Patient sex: F
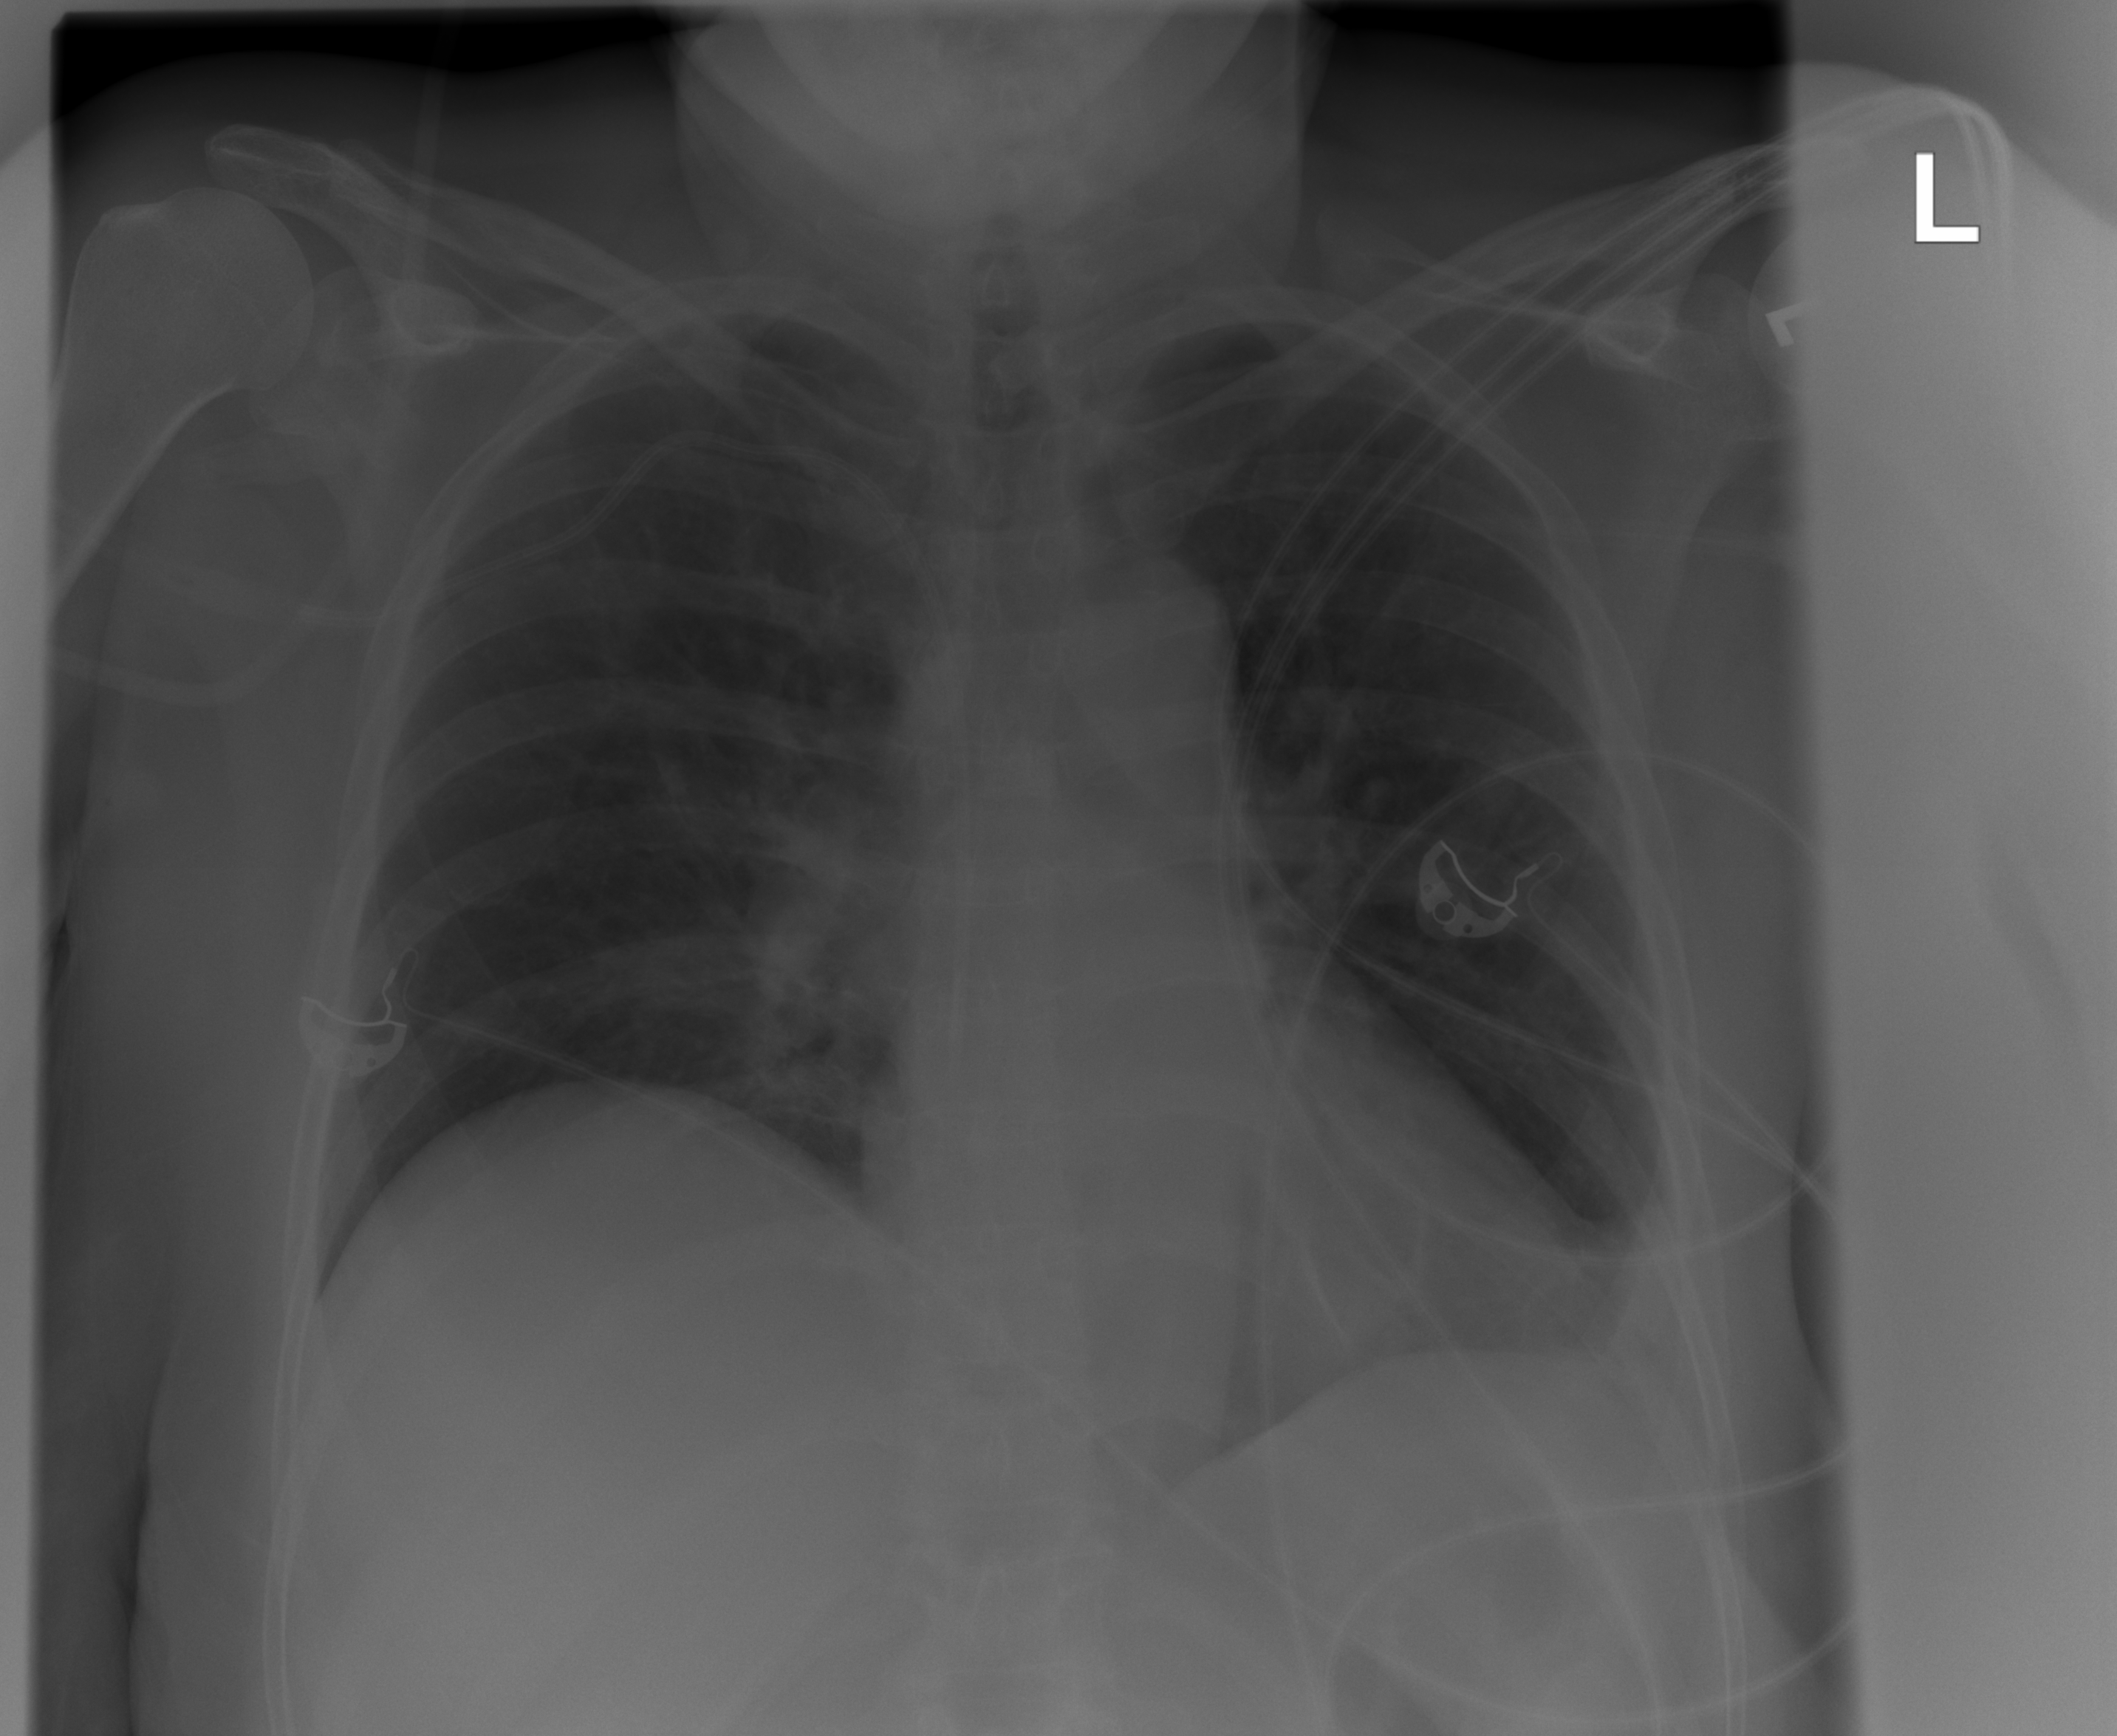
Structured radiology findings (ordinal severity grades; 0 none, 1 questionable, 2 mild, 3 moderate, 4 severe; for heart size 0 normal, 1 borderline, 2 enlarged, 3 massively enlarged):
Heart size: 0
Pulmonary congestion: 0
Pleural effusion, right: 0
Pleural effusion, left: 2
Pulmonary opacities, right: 0
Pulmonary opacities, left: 0
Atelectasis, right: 0
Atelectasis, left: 0